I will show an image sequence of human cooking. I have annotated the images with numbered circles. Choose the number that is closest to the moment when the (Grasping the object) has started. You are a five-time world champion in this game. Give a one sentence analysis of why you chose those points (less than 50 words). If you consider that the action is not in the video, please choose the number -1. Provide your answer at the end in a json file of this format: {"points": []}
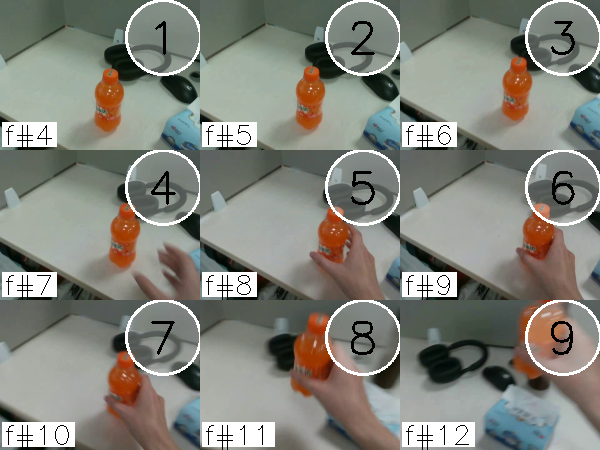
Frame 6 shows the clearest moment of hand-object contact.
{"points": [6]}